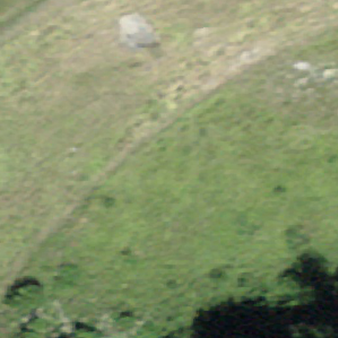
Label: other